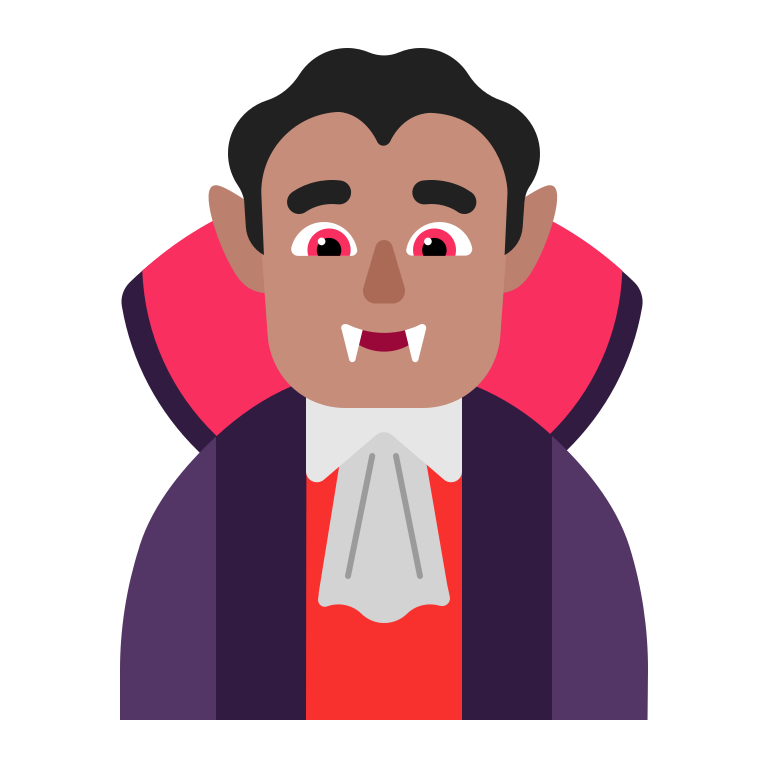
man vampire flat